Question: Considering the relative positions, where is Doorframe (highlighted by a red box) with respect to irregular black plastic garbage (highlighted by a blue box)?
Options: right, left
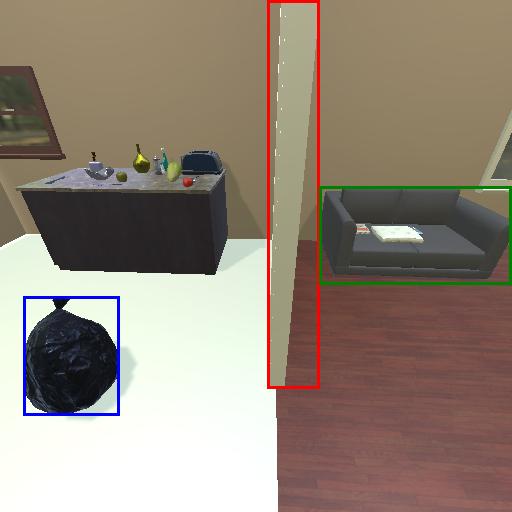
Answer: right